Question: Please assist me aligning the icon and text vertically

'''
<div id="opretForum">
<ul>
<li><a href="/opret-forum/">Opret Forum</a></li>
</ul>
</div>
'''
'''
#opretForum li {
list-style-image: url('/img/forum/tilfoj.png');
}
#opretForum ul {
list-style-position: inside;
}
'''
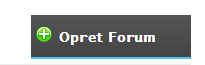
Answer: As far as I know it ain't possible to align the list-style-image. The method that is often used is as follow:
<URL>
'''
li {
background: url('/img/forum/tilfoj.png') no-repeat left center;
padding: 3px 0px 3px 20px;
list-style: none;
}
'''